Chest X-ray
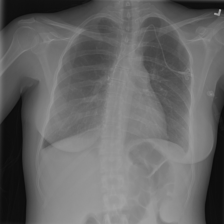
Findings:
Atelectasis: positive
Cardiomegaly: negative
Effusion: negative
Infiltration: negative
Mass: negative
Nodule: negative
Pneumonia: negative
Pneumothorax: negative
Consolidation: negative
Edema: negative
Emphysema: negative
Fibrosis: negative
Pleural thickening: negative
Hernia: negative